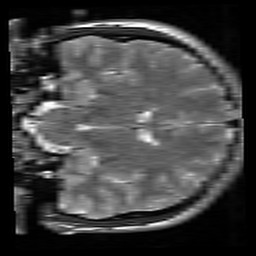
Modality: T2w
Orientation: coronal
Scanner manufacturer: siemens
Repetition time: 3.9 s
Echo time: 0.076 s